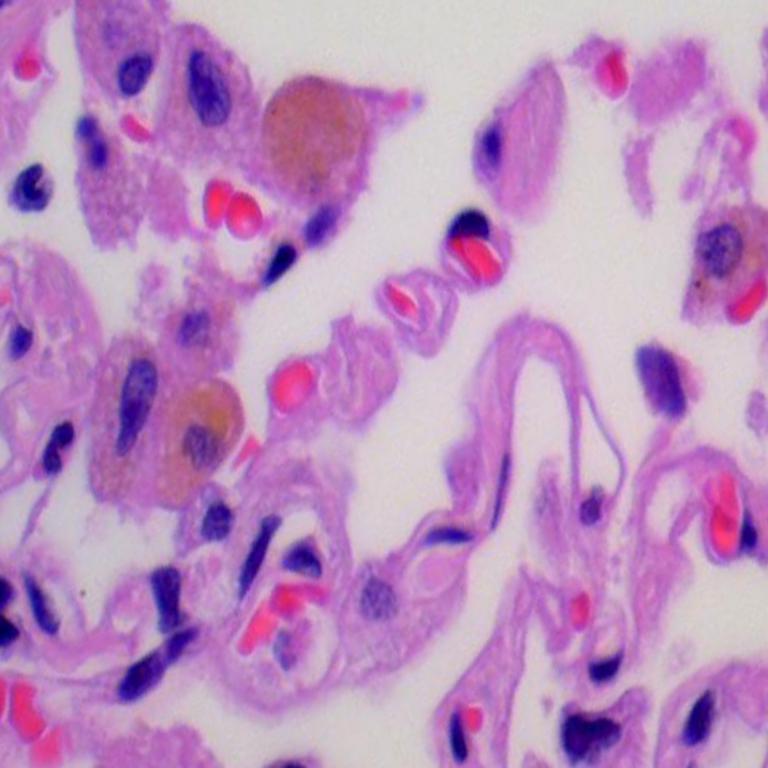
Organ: lung
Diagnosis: benign